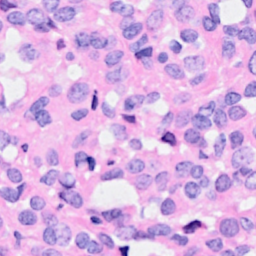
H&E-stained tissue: Breast